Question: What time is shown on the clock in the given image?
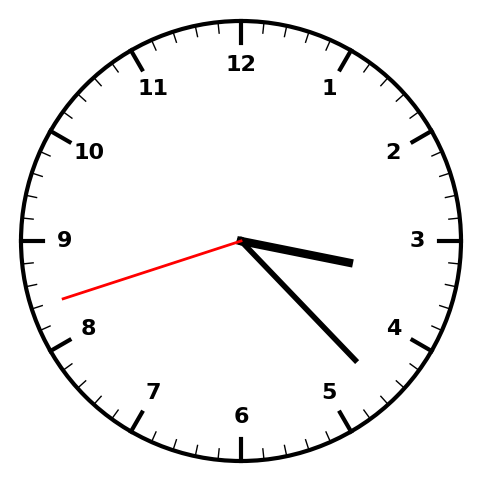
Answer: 03:22:42